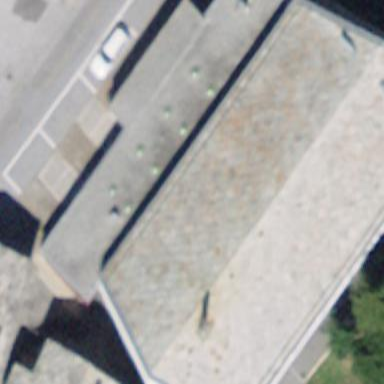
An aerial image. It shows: Building that houses fitness center.